Question: There is an error showing the following on the web application.
'''
Cannot create ActiveX component.
[Exception: Cannot create ActiveX component.]
Microsoft.VisualBasic.Interaction.CreateObject(String ProgId, String ServerName) +469504
frmbarcodeeval.Page_Load(Object sender, EventArgs e) +268
System.Web.UI.Control.LoadRecursive() +71
System.Web.UI.Page.ProcessRequestMain(Boolean includeStagesBeforeAsyncPoint, Boolean includeStagesAfterAsyncPoint) +3178
'''
This occurs when we transfer the web application to a new intranet webserver. Looking on its source code, it points to this code:
'''
Dim R3 As Object
R3 = CreateObject("SAP.Functions") ' Error occurs here
'''
I tried adding the reference object of SAP, which was stated <URL>, but it does not work. We also tried installing SAP GUI but it does not work too.
I found this <URL> which can solve my problem. However, I cannot change the target CPU to x86. It is a Web Site Project. I am currently trying my luck to convert it to a Web Application to make target platform show x86.

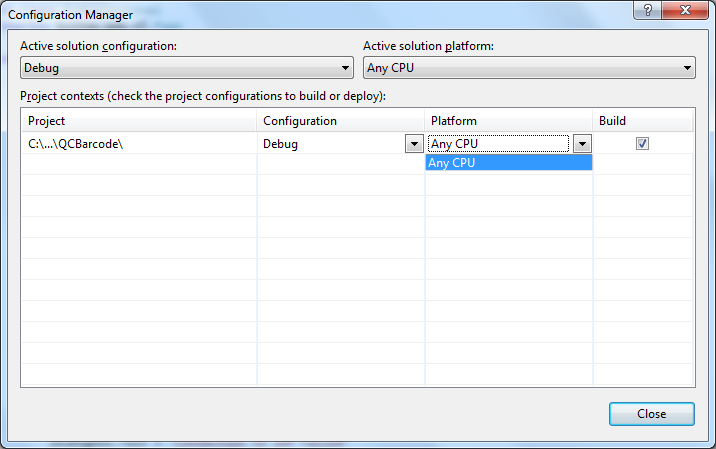
Answer: If this is a COM/DCOM object then make sure you have properly registered it on that server using RegSvr32.

: If you need to run this as the Admin then you can simply create a batch file that includes the command and then select that batch file and "Run as Administrator". That could solve the problem else iot could be a 64-bit binary trying to be reg